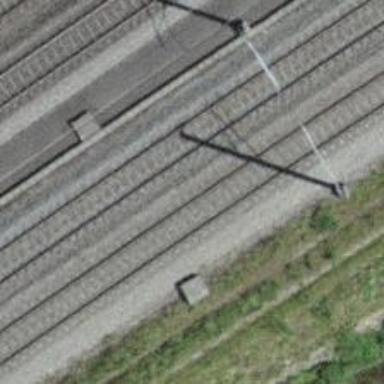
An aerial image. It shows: Single-track railway with electrified contact lines.